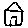
Label: house